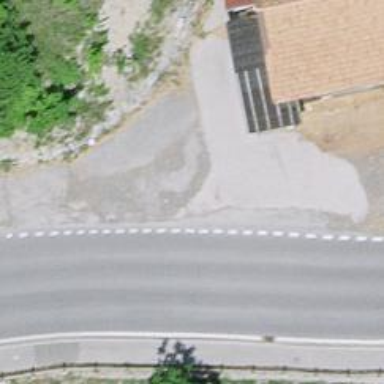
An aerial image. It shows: Service road with compacted surface.